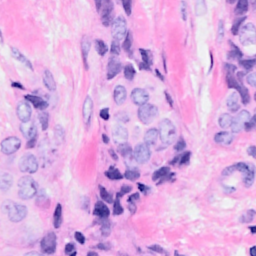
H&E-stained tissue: Breast